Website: lowes
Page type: payment
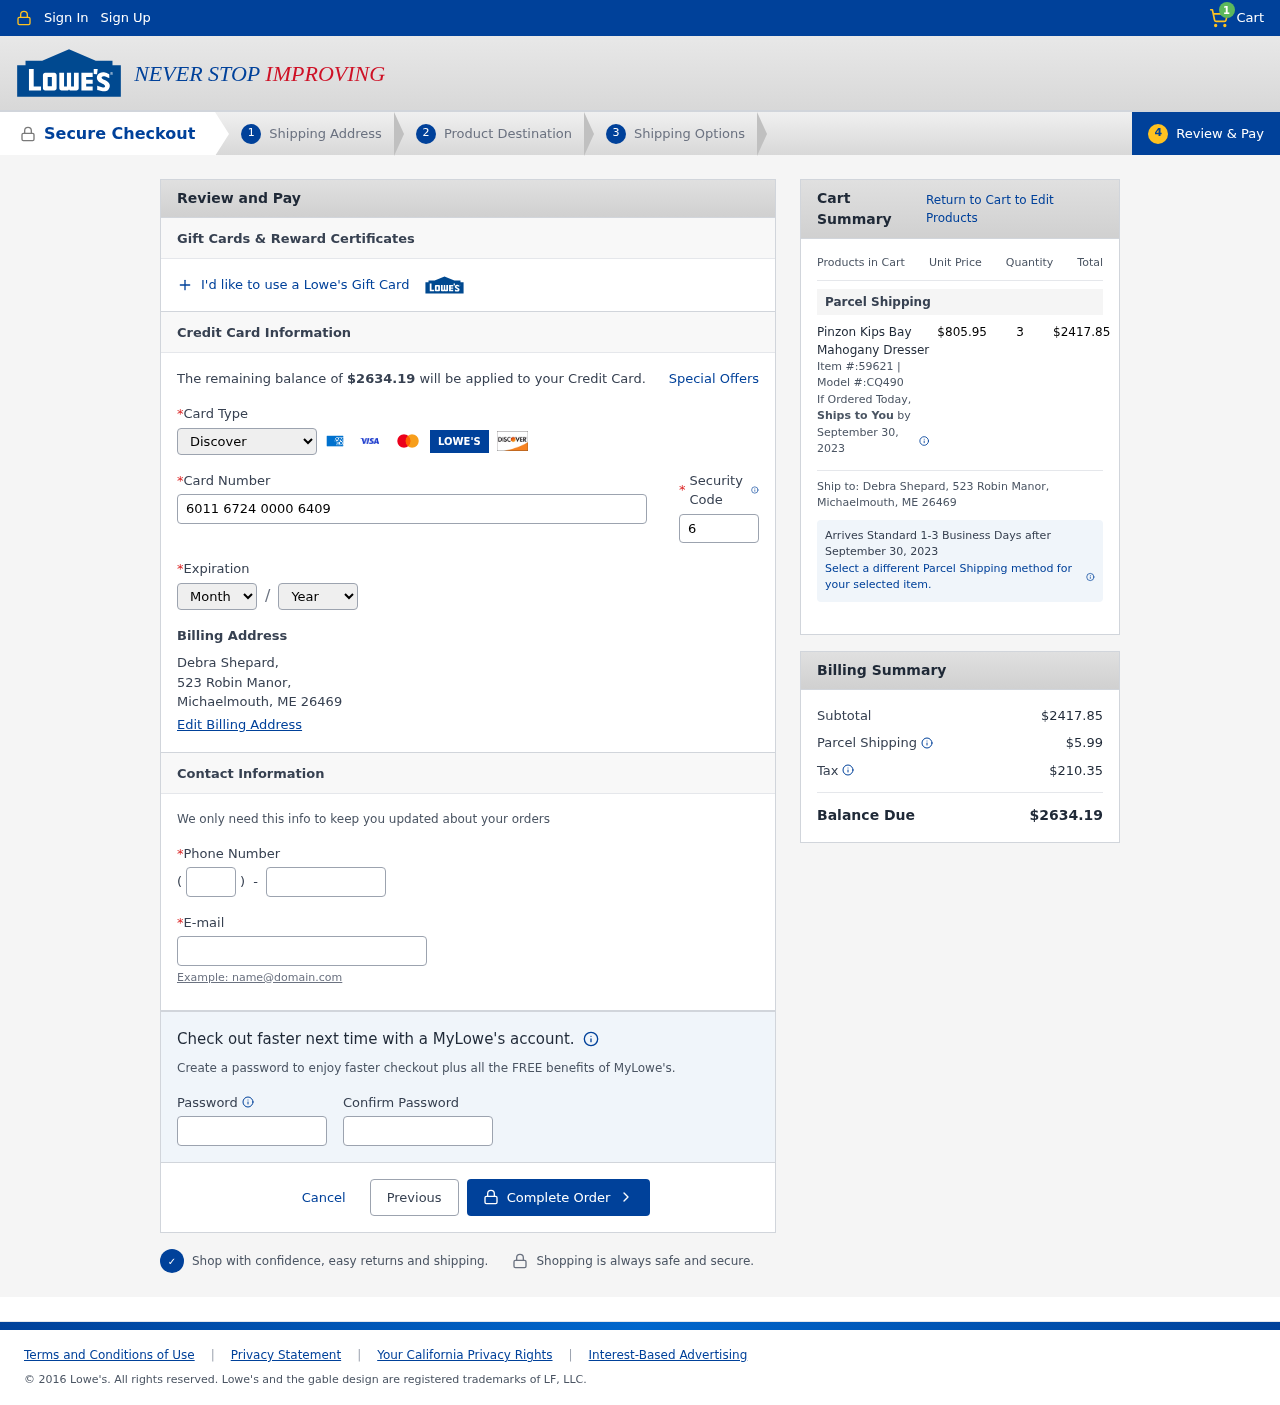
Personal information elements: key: PII_CARD_CVV
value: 683
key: PII_CARD_EXPIRY_MONTH
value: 05
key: PII_CARD_EXPIRY_YEAR
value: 27
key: PII_CARD_NUMBER
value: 6011 6724 0000 6409
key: PII_CARD_TYPE
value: Discover
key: PII_CITY_STATE_ZIP
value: Michaelmouth, ME 26469
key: PII_EMAIL
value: debra_shepard@hotmail.com
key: PII_FULLNAME
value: Debra Shepard,
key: PII_PHONE
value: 7516103819
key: PII_PHONE_AREA
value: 751
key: PII_STREET
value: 523 Robin Manor,
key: PII_FULLNAME2
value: Debra Shepard
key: PII_STREET2
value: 523 Robin Manor
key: PII_CITY_STATE_ZIP2
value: Michaelmouth, ME 26469
Product elements: key: PRODUCT1_NAME
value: Pinzon Kips Bay Mahogany Dresser
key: PRODUCT1_PRICE
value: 805.95
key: PRODUCT1_QUANTITY
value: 3
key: PRODUCT1_ITEM
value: Item #:59621
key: PRODUCT1_MODEL
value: Model #:CQ490
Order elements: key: ORDER_NUM_ITEMS
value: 1
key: ORDER_TOTAL
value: $2634.19
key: ORDER_SHIPPING_DATE
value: September 30, 2023
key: ORDER_SUBTOTAL
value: $2417.85
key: ORDER_SHIPPING_DATE2
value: September 30, 2023
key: ORDER_SHIPPING_COST
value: $5.99
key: ORDER_TAX
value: $210.35